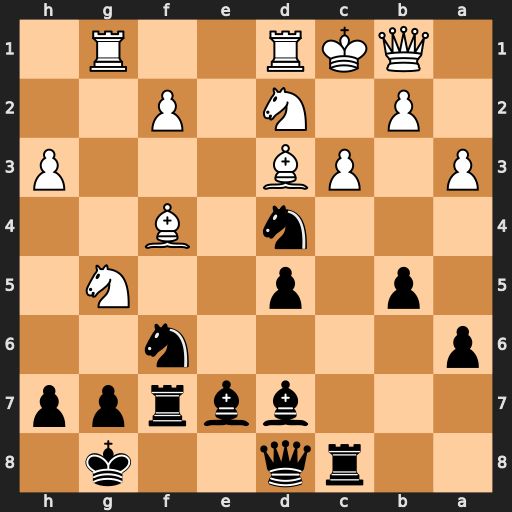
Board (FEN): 2rq2k1/3bbrpp/p4n2/1p1p2N1/3n1B2/P1PB3P/1P1N1P2/1QKR2R1
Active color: b
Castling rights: -
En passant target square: -
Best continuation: Rxc3+ bxc3 Bxa3+